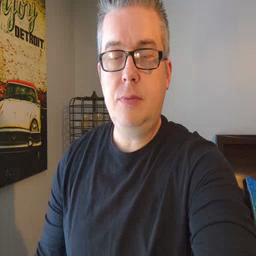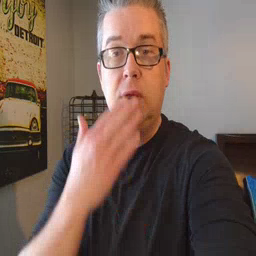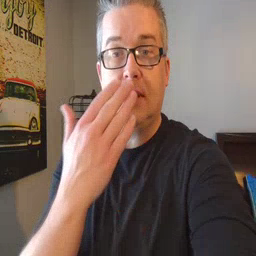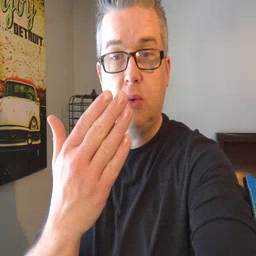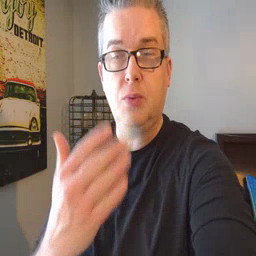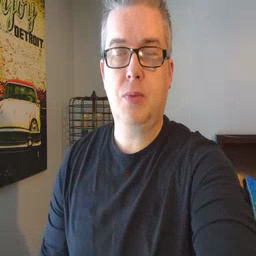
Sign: thankyou